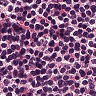
Metastatic tissue present: no